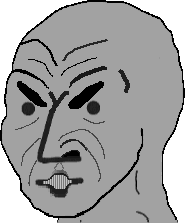
Label: 5_NPC